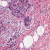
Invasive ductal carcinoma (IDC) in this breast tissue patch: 1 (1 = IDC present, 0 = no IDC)